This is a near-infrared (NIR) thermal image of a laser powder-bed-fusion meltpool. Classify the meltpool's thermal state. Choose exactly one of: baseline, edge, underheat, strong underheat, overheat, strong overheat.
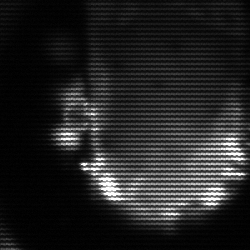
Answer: baseline